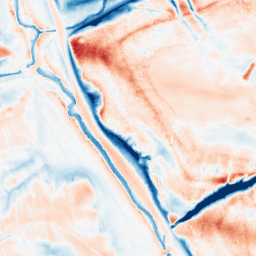
Category: classical
Decomposition family: gaussian_anisotropic
Decomposition parameters: sigma_x: 5
sigma_y: 10
Upsampling method: cubic_catmull_rom
Upsampling parameters: scale: 8
Upsampling scale: 8